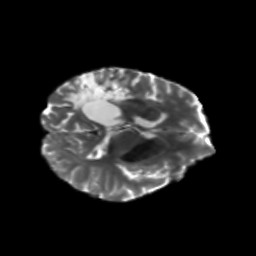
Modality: T2w
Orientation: axial
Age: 62
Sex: female
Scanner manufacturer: siemens
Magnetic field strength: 3 T
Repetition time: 5.25 s
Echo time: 0.08 s